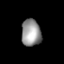
Tissue: lung
Cell type: Epithelial cells
Senescence score: 0.5477
Nuclear area (px): 513
Mean DAPI intensity: 150.862